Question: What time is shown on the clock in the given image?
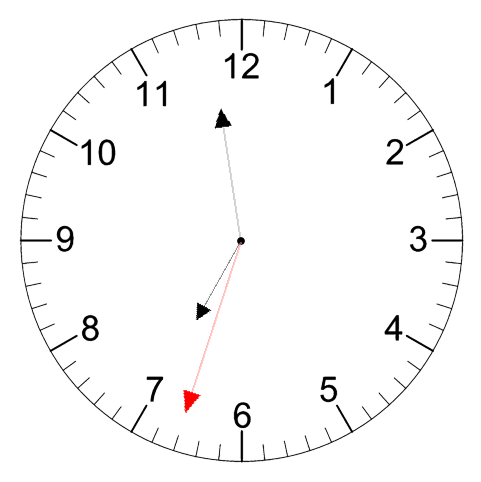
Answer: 06:58:33